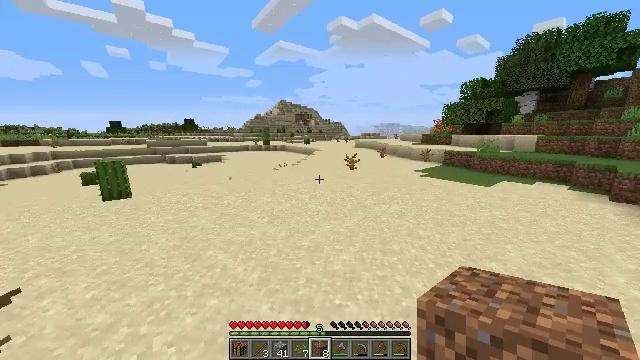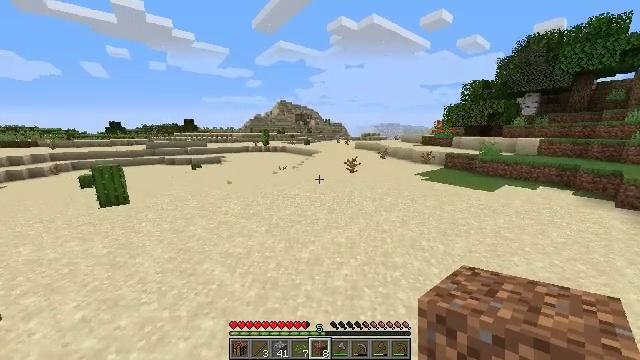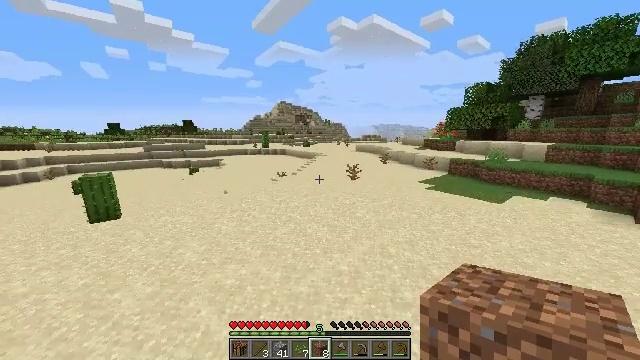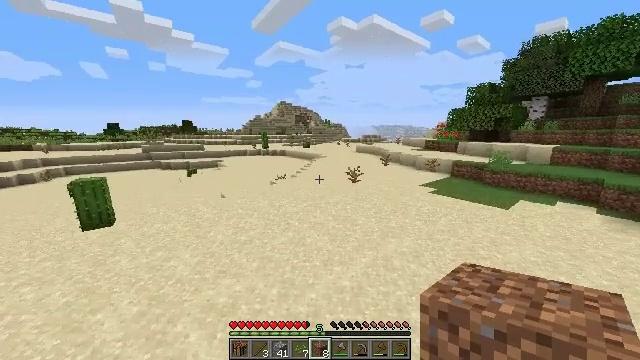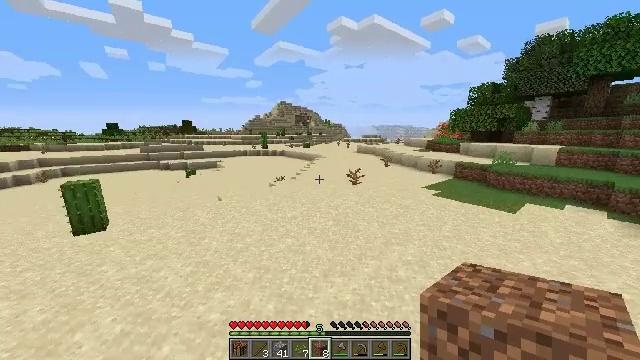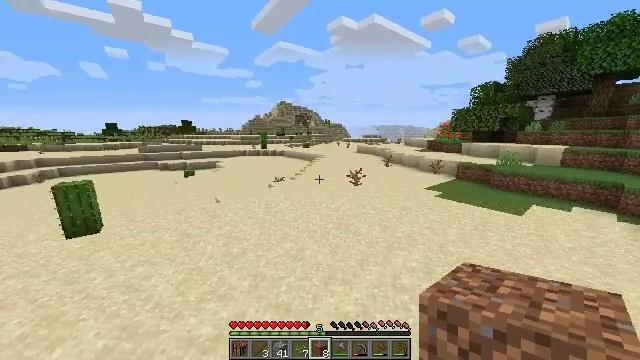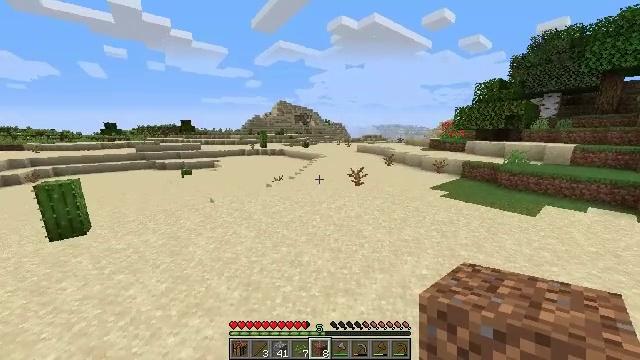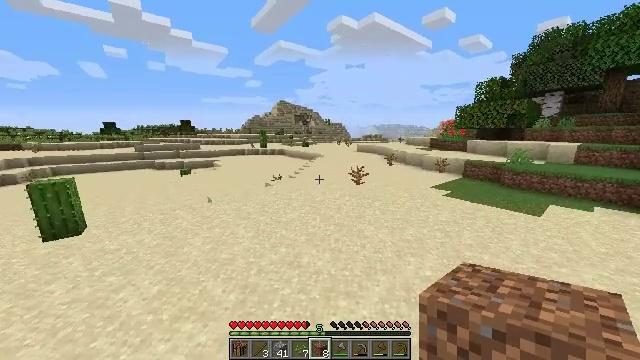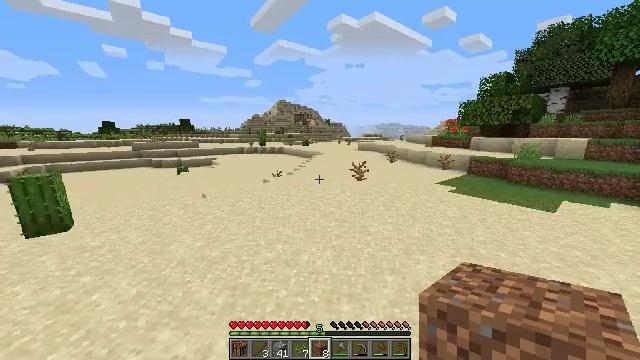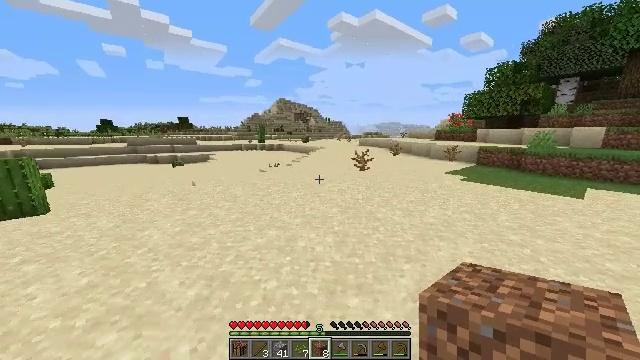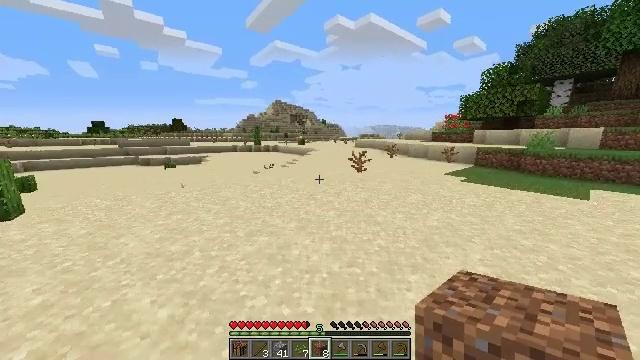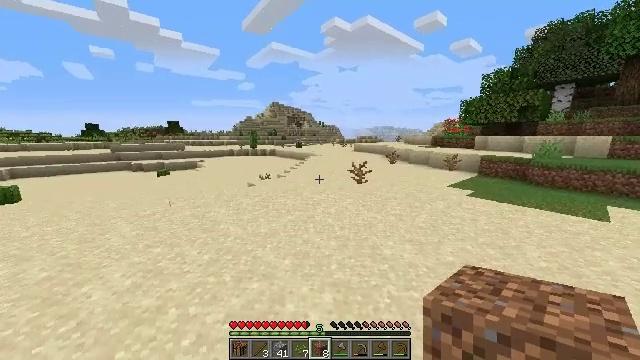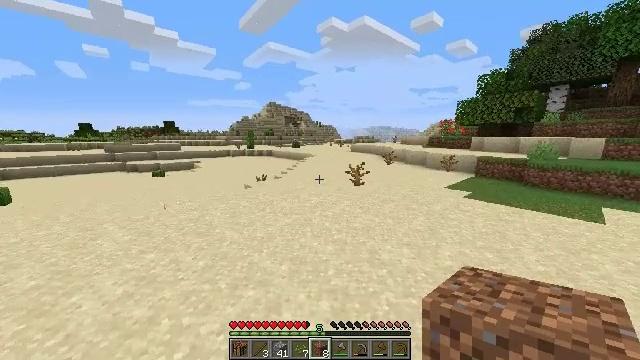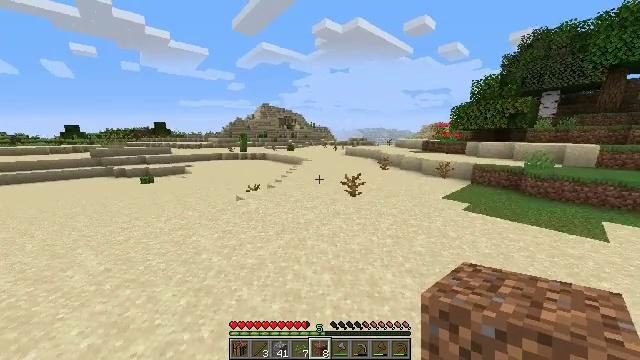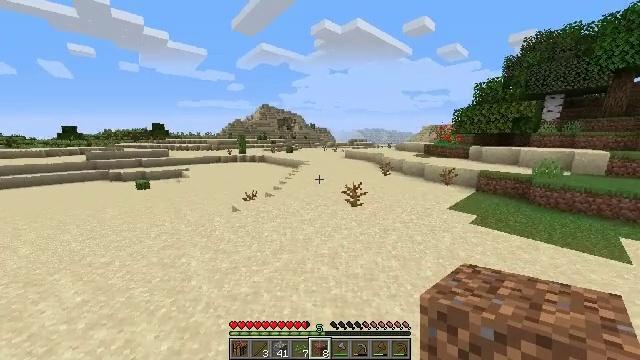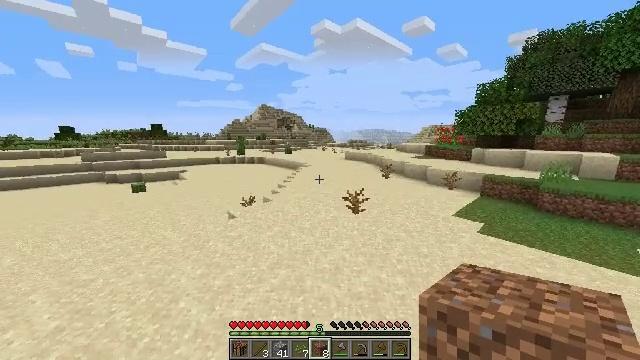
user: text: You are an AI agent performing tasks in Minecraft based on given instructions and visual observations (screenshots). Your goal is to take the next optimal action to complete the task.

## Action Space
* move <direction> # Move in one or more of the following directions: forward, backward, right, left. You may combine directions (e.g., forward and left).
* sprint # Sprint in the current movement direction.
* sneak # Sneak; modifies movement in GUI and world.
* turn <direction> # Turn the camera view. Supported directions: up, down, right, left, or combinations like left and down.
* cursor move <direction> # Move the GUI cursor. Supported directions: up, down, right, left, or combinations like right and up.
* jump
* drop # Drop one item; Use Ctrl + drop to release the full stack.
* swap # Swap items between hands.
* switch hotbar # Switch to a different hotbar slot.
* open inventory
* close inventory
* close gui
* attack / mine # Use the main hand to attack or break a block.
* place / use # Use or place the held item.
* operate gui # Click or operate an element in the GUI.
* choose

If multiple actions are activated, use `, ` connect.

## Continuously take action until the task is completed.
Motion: motion action
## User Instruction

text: Gather cactus by attacking it.
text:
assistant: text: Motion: move forward, jump
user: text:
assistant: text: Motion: move forward, jump
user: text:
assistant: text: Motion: move forward, jump
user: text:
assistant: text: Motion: move forward, jump
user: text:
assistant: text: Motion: move forward
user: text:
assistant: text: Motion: move forward
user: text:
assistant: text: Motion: move forward
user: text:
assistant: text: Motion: move forward, jump
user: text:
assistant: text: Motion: move forward, jump
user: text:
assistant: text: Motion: move forward, turn right, jump
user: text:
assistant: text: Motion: move forward, jump
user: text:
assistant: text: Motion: move forward, jump
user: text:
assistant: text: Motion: move forward, turn right, jump
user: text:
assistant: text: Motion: move forward, jump
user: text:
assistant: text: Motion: move forward, jump
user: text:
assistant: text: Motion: move forward, jump
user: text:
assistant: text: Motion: move forward, jump
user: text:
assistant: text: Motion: move forward, jump
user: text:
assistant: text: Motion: move forward, jump
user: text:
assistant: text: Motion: move forward, jump
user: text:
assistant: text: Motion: move forward, jump
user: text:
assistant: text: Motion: move forward, jump
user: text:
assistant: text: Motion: move forward, jump
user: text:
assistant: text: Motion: move forward, jump
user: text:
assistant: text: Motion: move forward, jump
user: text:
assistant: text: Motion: move forward, jump
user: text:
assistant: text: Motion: move forward, jump
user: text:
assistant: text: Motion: move forward, jump
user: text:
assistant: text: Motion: move forward, jump
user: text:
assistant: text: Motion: move forward, jump